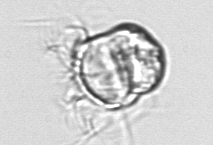
Label: Leegaardiella_ovalis